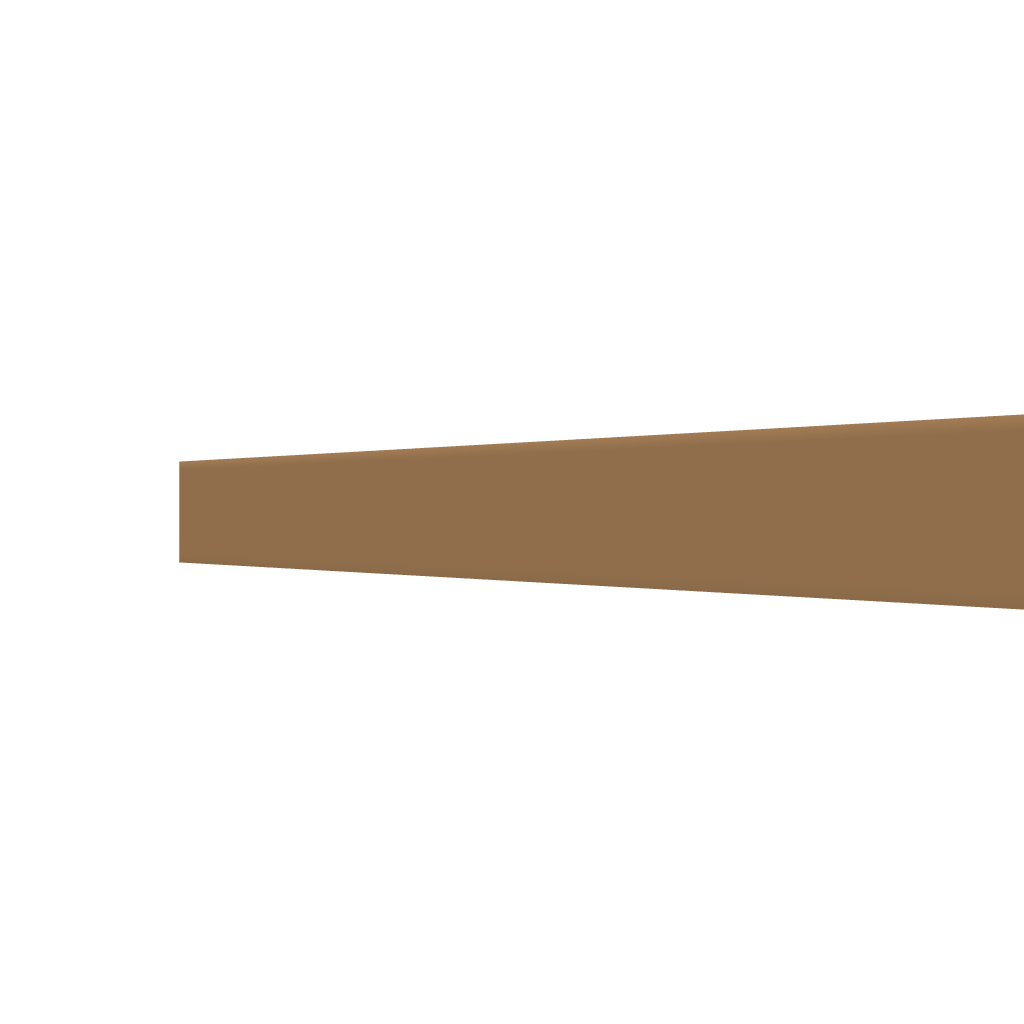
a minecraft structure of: Minecraft bad low quality